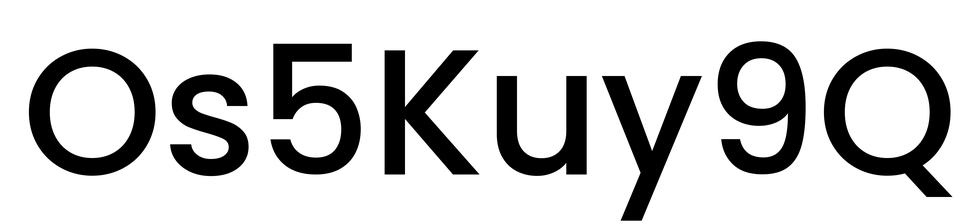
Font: Poppins-Medium